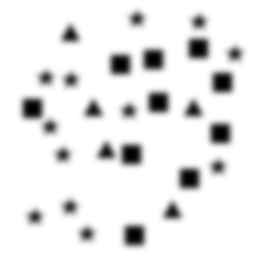
Squares: 10
Triangles: 5
Stars: 12
Total shapes: 27